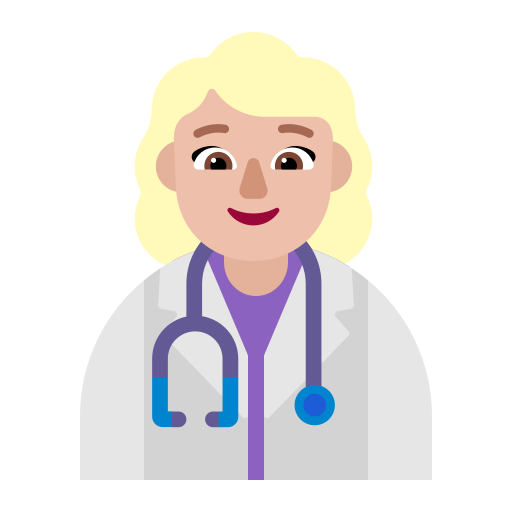
woman health worker flat  light